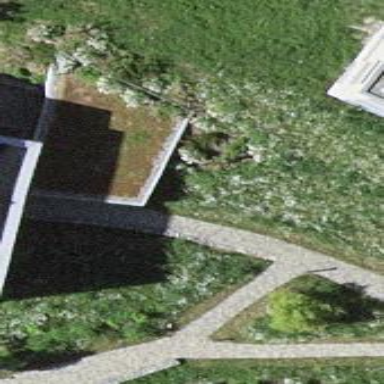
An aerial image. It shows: View of roof of building.